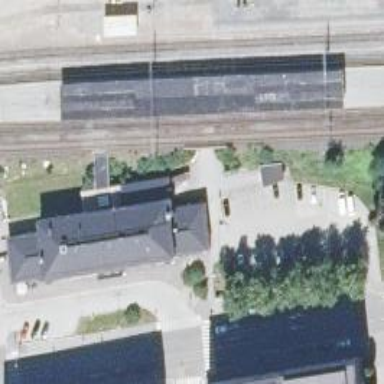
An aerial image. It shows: Car rental facility.